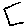
Label: hexagon